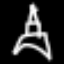
Label: The Eiffel Tower